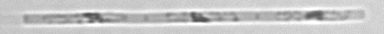
Label: Leptocylindrus